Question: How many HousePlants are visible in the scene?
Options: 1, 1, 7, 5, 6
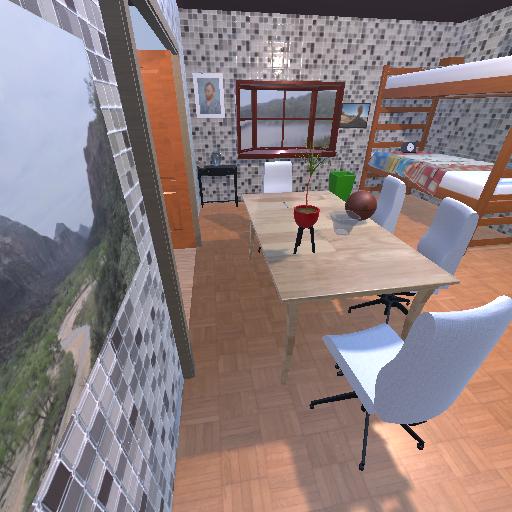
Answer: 1